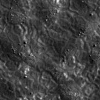
Atmospheric dust classification: not_dusty